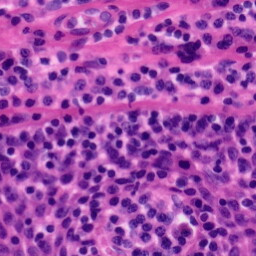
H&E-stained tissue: Tonsil